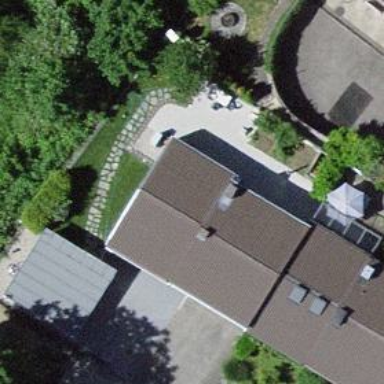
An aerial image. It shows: Residential building.